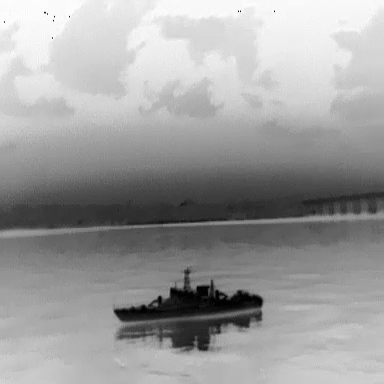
There is a warship in the infrared image.